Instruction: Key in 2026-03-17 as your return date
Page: home
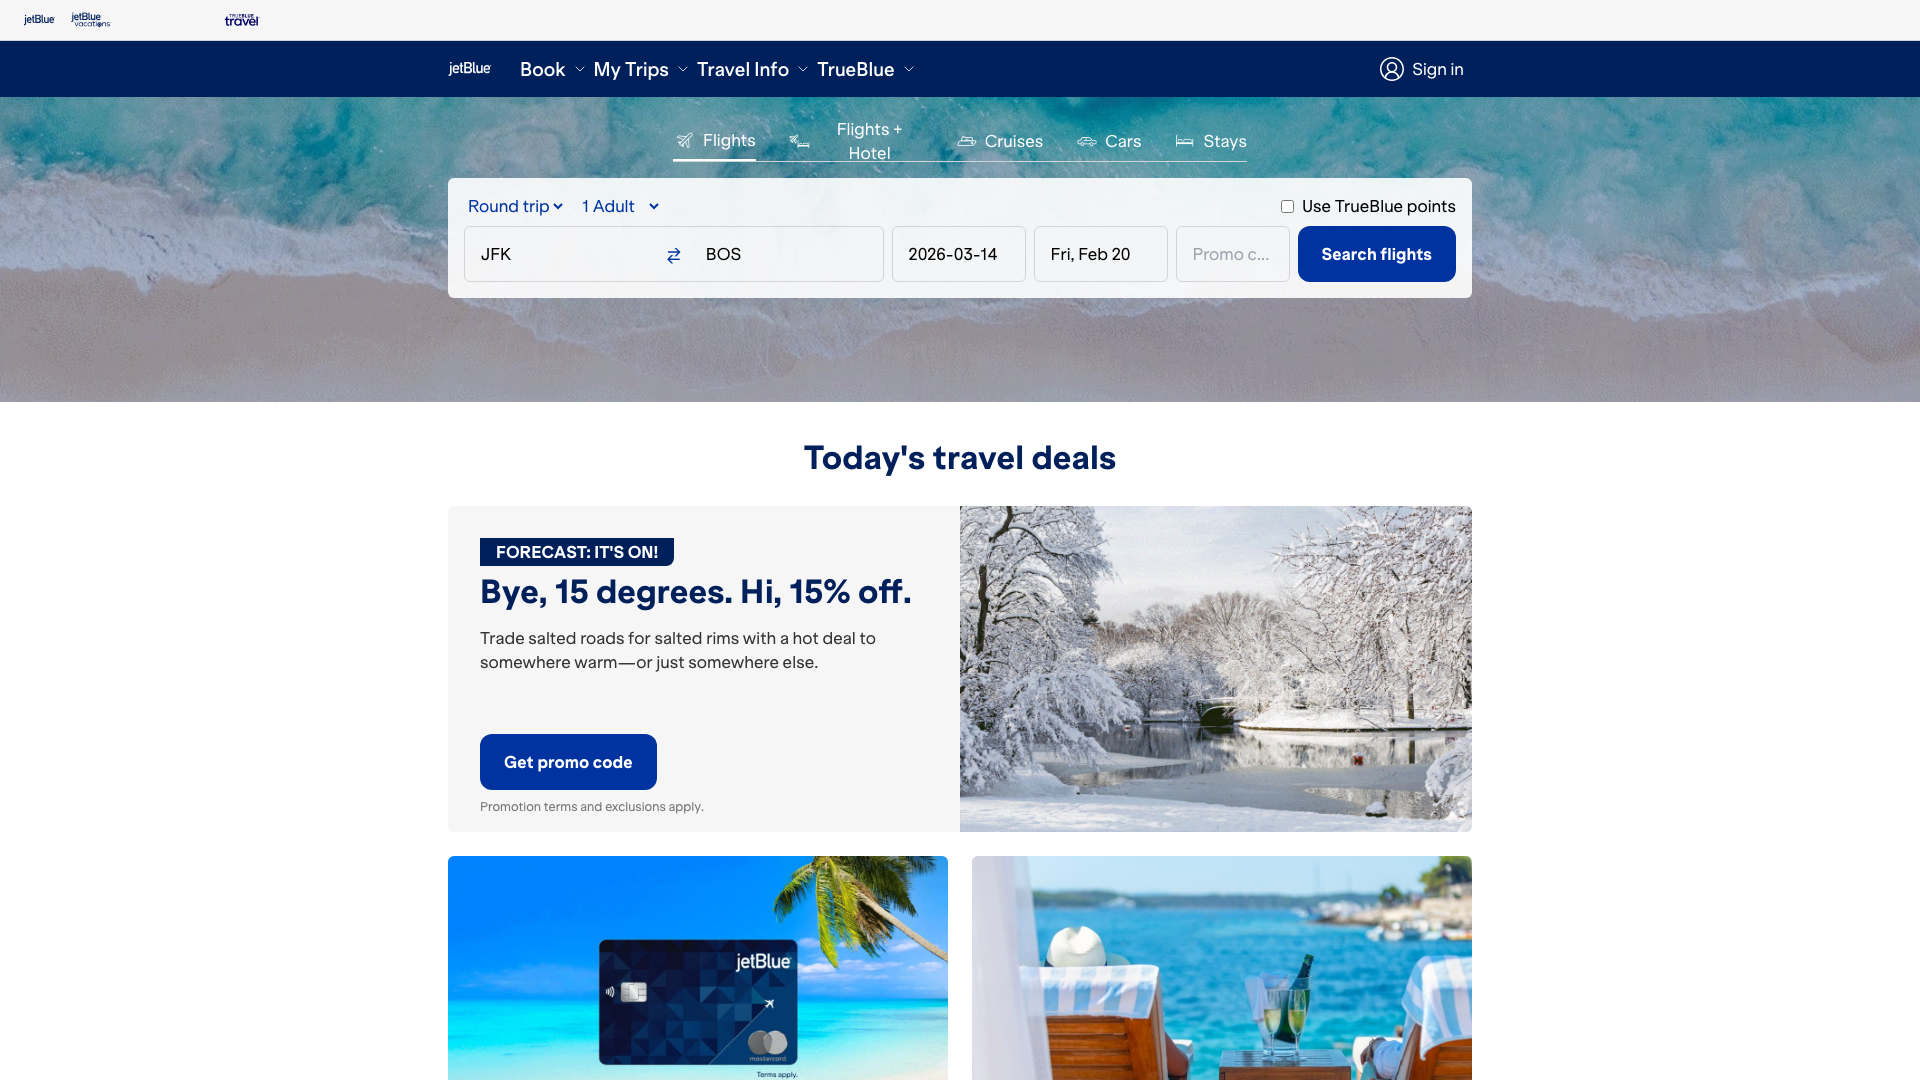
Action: type